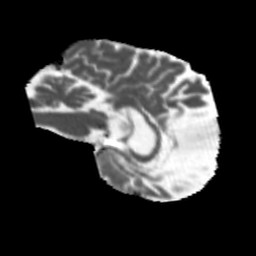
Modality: MD
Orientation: sagittal
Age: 57
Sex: male
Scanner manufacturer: siemens
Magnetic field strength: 3 T
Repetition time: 5.47 s
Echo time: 0.0854 s